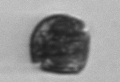
Label: Scrippsiella